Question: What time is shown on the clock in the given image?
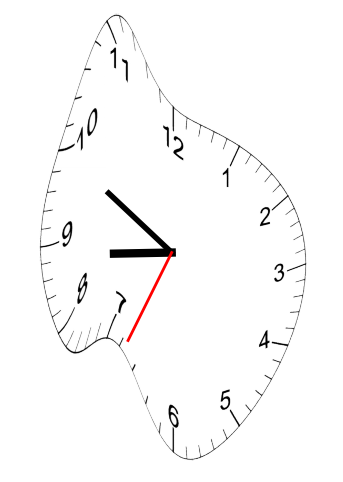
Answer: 08:49:34